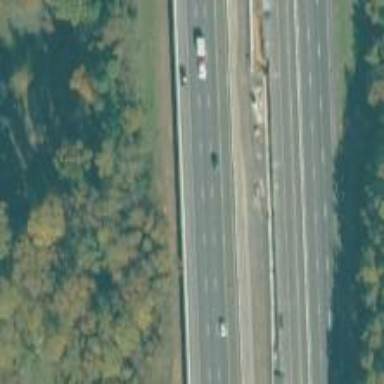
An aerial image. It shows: Toll gantry on the road.